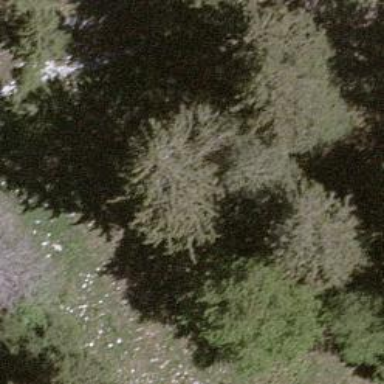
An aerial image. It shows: Beautiful tree in nature.